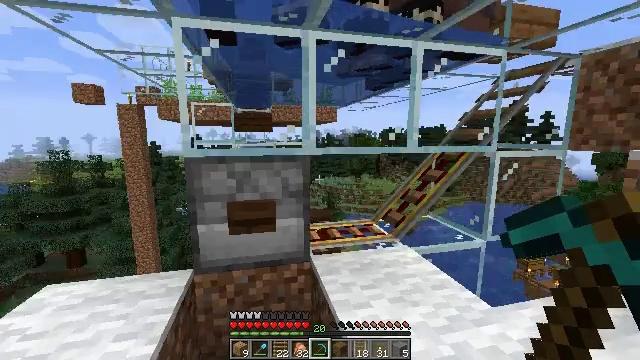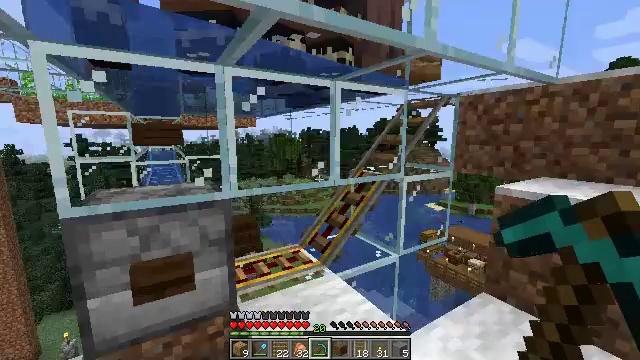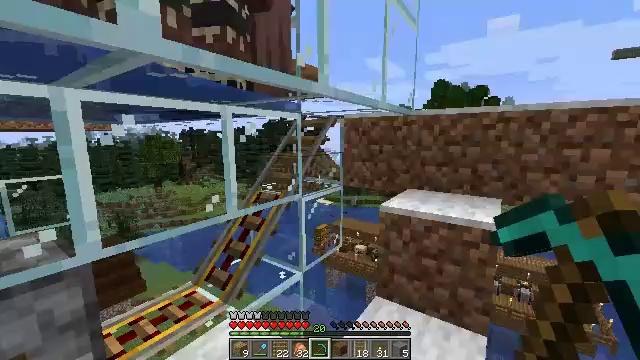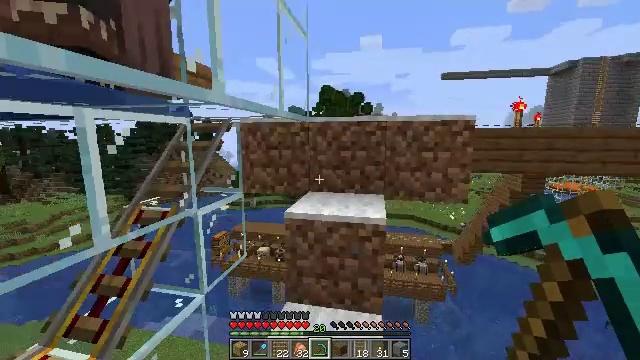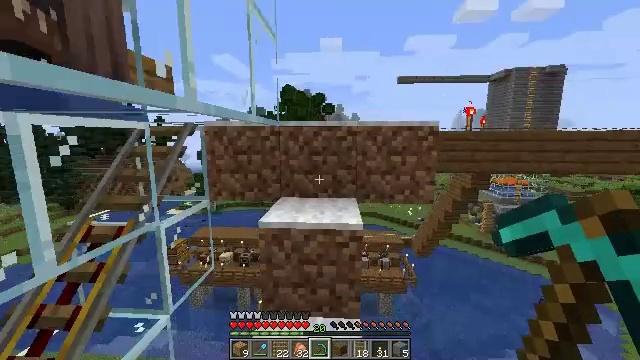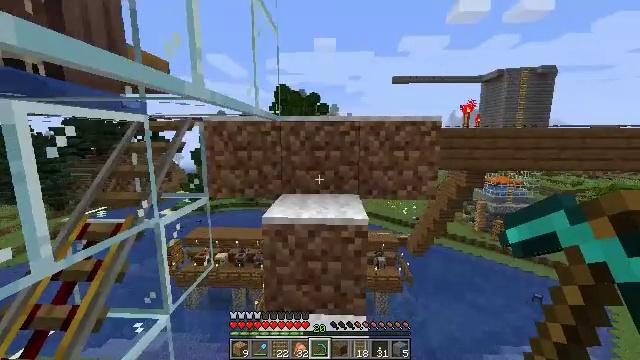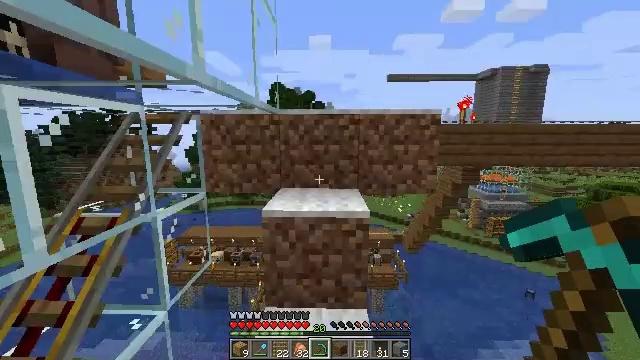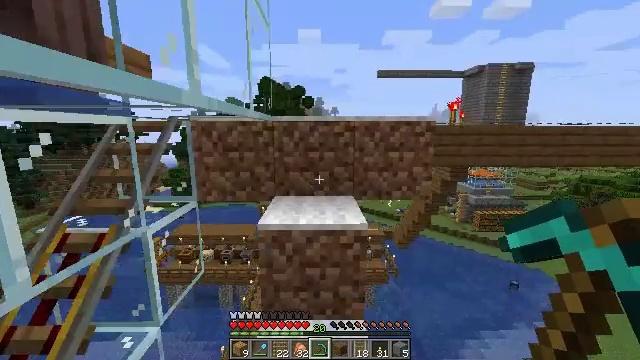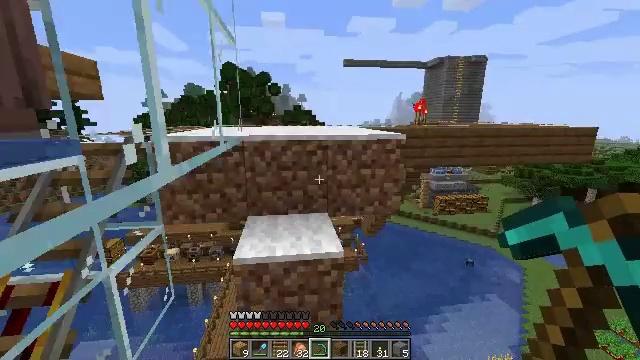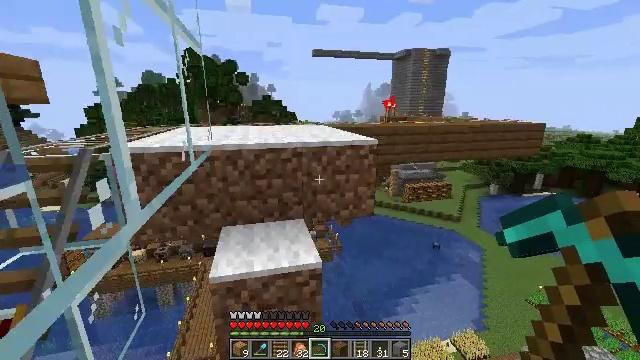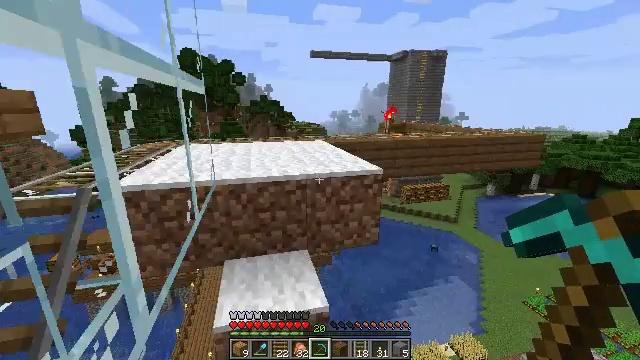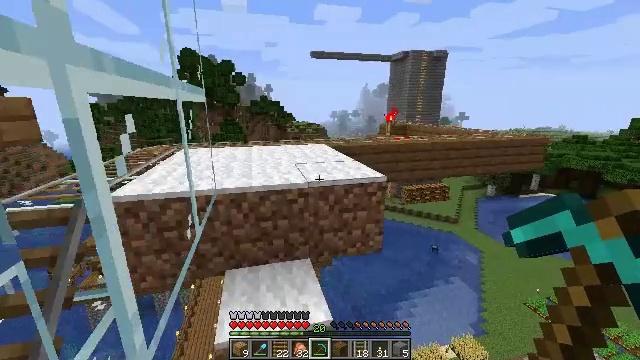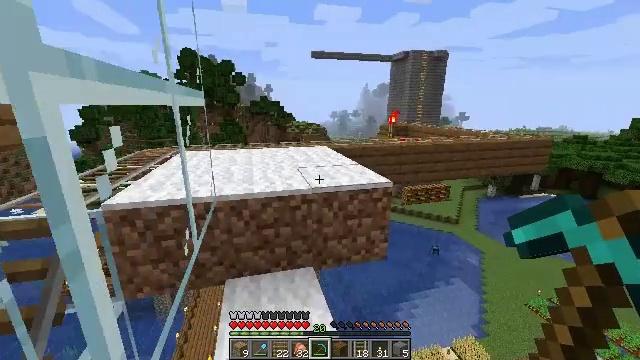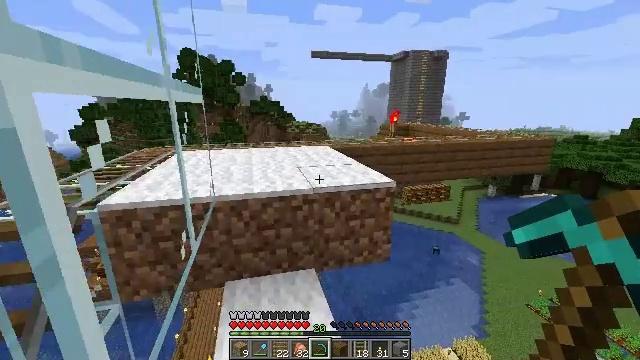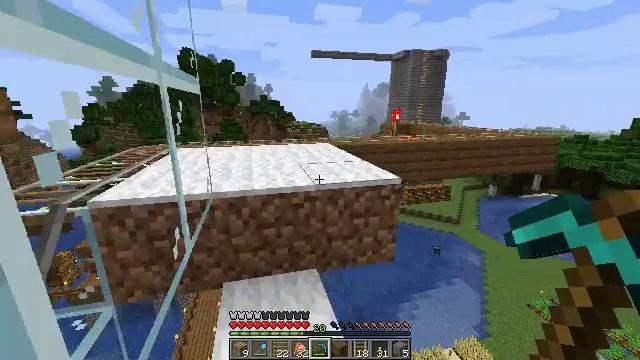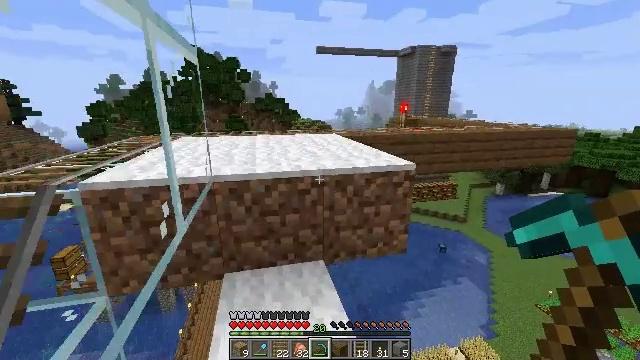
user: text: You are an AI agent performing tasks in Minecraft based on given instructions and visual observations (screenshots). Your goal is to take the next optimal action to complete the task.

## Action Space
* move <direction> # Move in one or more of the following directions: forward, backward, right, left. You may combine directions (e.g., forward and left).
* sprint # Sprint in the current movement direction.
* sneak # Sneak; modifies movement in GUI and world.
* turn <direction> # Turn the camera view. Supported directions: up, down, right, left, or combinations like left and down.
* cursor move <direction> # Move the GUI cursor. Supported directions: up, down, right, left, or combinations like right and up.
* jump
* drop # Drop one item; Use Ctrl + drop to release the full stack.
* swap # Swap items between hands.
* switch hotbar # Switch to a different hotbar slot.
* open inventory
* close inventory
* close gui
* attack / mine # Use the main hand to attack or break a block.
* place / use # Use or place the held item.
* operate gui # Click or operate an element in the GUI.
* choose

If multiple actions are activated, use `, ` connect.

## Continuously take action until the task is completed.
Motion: motion action
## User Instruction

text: Interact with the furnace to craft a brick.
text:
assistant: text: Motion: move forward, turn right, jump
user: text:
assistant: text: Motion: move forward, turn right
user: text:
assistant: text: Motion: turn right
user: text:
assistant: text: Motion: turn right
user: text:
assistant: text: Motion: turn right
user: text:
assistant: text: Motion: turn right
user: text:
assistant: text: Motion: move forward, turn right and down, jump
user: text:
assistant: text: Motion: move forward, turn right and down, jump
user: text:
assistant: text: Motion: move forward, turn right and down, jump
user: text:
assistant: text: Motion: move forward, jump
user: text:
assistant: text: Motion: move forward, jump
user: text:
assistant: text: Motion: move forward, jump
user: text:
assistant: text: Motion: move forward, jump
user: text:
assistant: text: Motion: move forward, jump
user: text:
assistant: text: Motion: move forward, turn left, jump
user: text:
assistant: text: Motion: move forward, turn left, jump
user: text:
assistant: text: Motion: move forward, sprint, turn left and down, jump
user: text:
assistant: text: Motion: move forward, sprint, turn left, jump
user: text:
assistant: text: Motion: move forward, sprint, jump
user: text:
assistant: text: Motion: move forward, sprint, jump
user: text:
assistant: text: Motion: move forward, jump
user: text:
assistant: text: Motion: move forward, jump
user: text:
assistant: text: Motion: move forward, jump
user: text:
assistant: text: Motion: move forward, turn right, jump
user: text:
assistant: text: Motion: move forward, turn right, jump
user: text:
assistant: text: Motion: move forward, sprint, turn right, jump
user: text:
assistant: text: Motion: move forward, sprint, jump
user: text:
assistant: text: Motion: move forward, sprint, jump
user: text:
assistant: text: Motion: move forward, sprint, jump
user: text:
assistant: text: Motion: move forward, jump